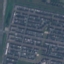
Land use / land cover: Residential